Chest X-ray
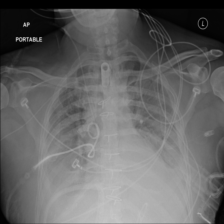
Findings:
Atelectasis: negative
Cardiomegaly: negative
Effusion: positive
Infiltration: negative
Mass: negative
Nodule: negative
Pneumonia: negative
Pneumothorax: negative
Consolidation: negative
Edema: negative
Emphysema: negative
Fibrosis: negative
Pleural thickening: negative
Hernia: negative